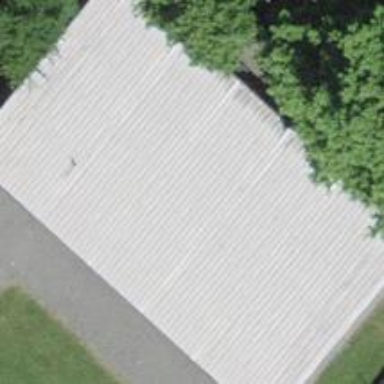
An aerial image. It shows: Flat roof kindergarten building.